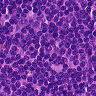
Metastatic tissue present: no